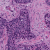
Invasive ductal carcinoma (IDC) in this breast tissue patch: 1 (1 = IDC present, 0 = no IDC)